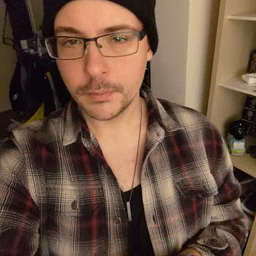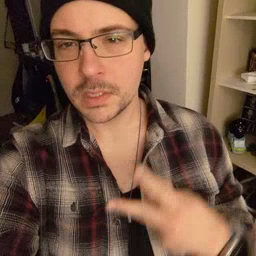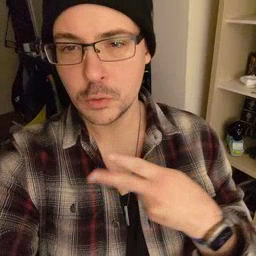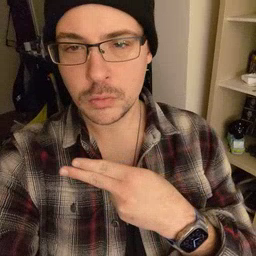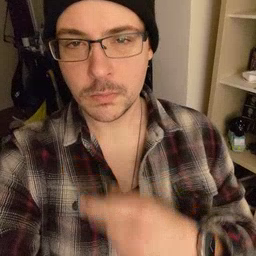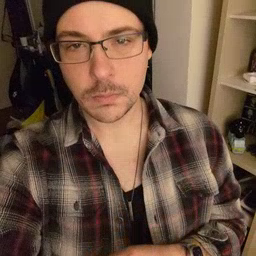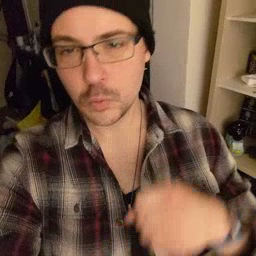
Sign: scissors